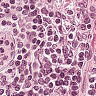
Metastatic tissue present: no